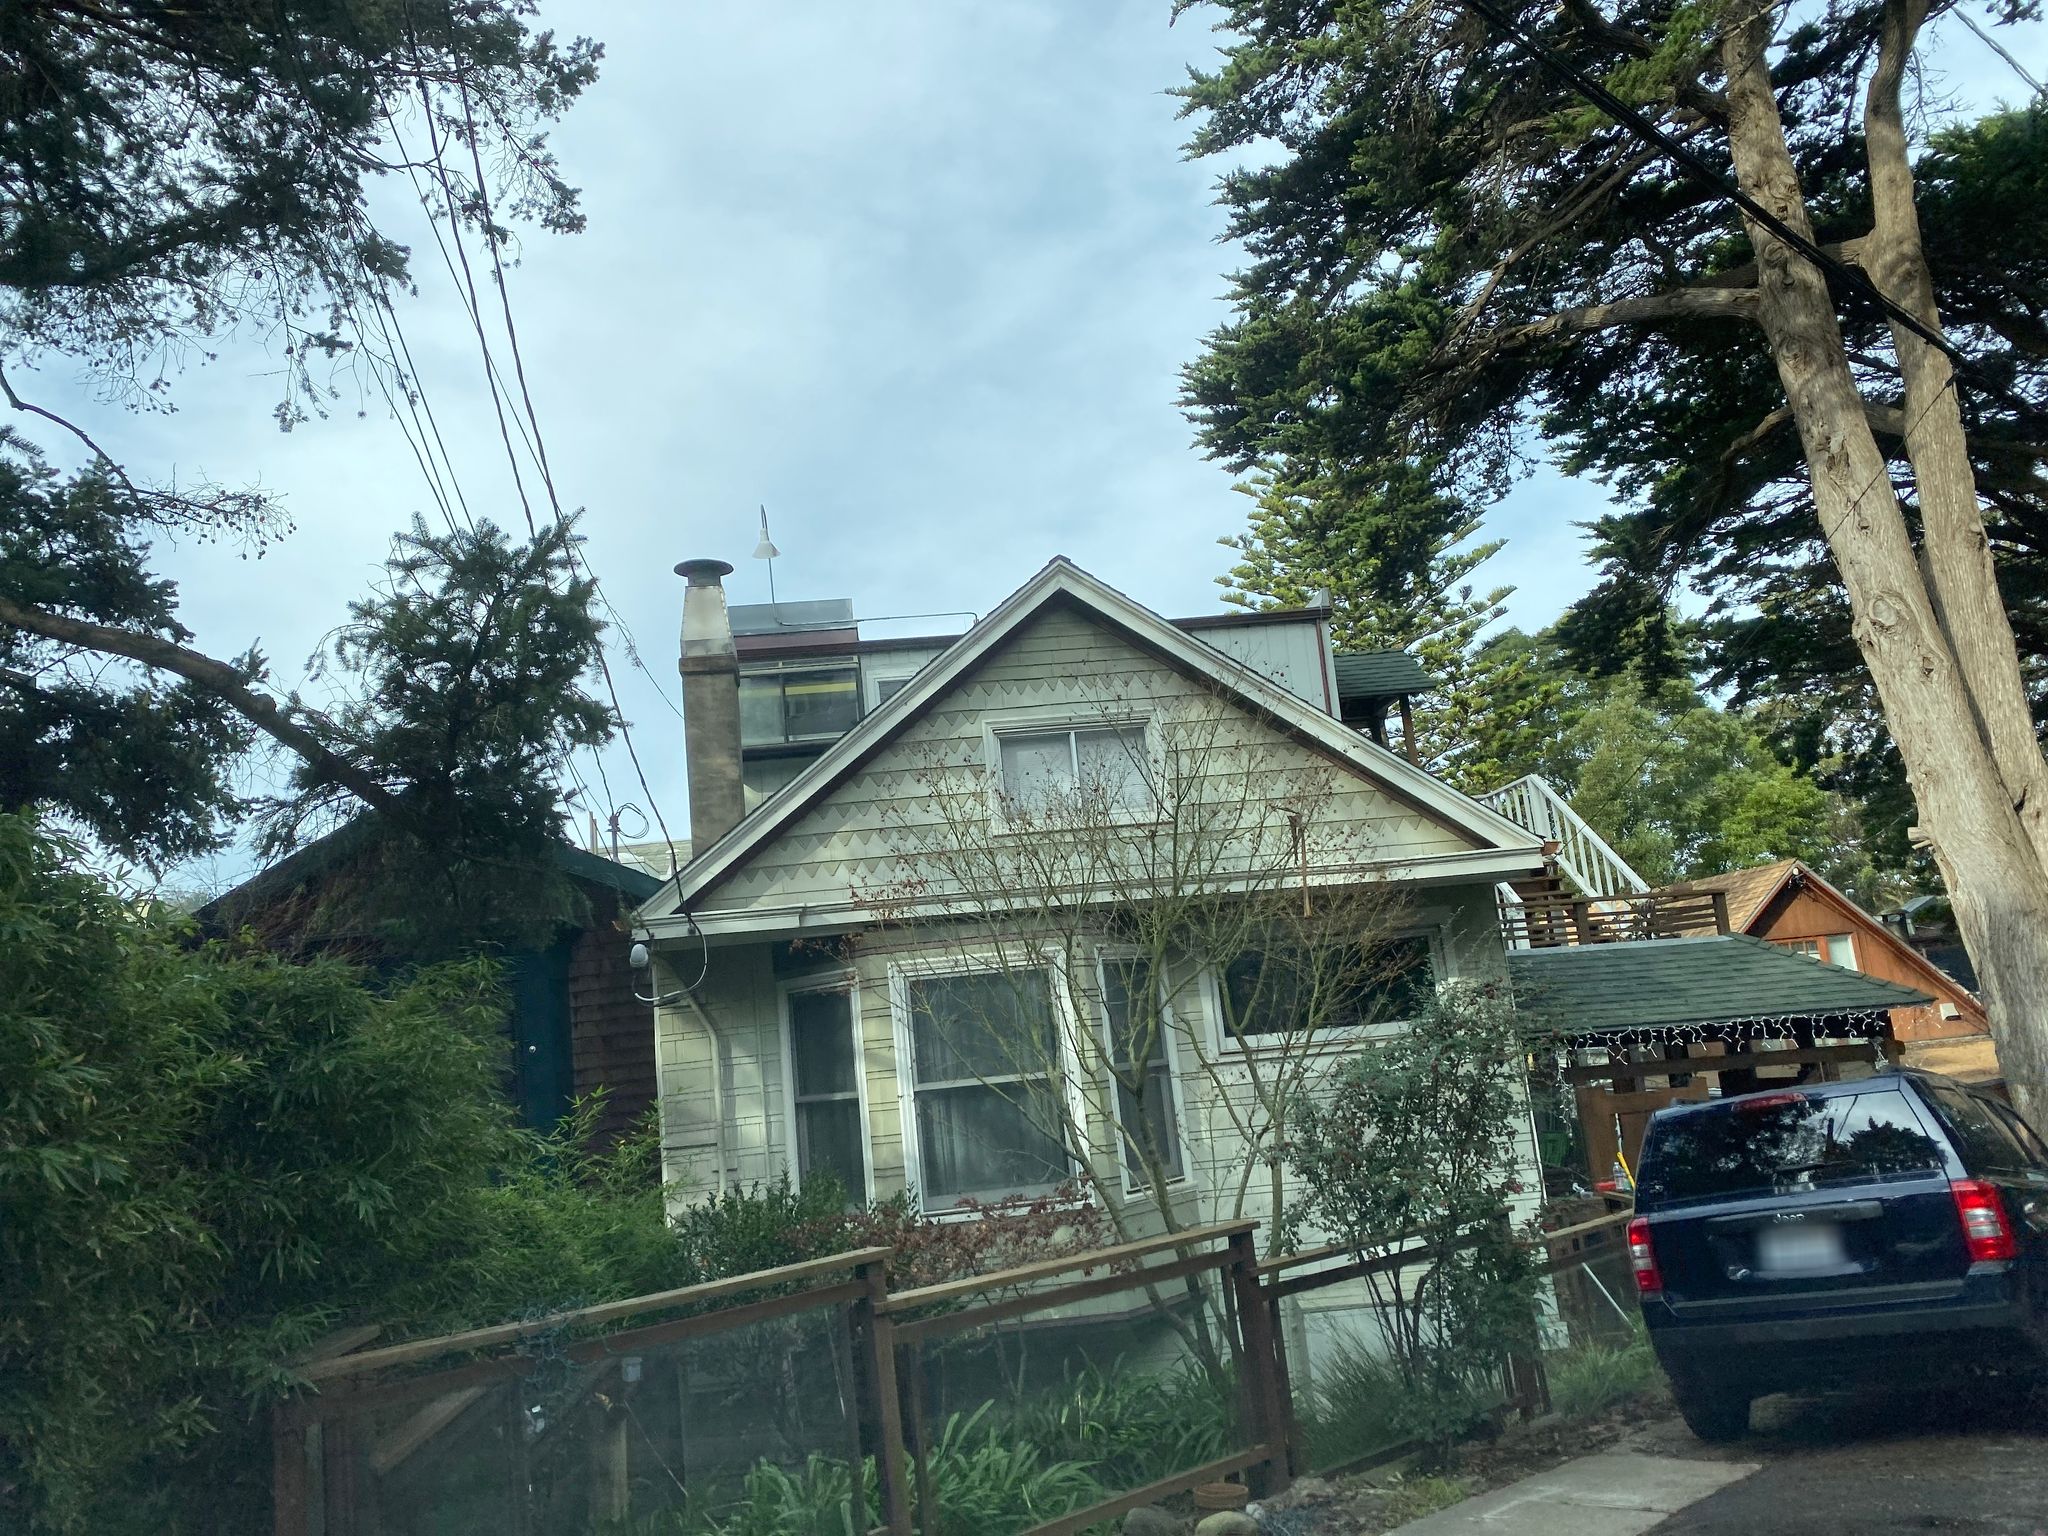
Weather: clear
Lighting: day
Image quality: good
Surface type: driving surface
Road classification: residential, service, footway
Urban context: urban centre
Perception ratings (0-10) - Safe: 5.84, Lively: 4.88, Beautiful: 4.93, Boring: 3.44, Depressing: 1.89, Wealthy: 1.78